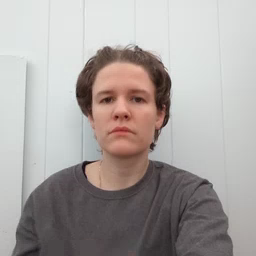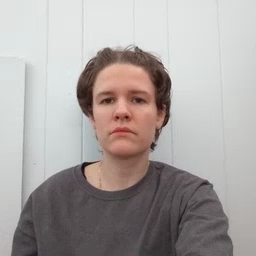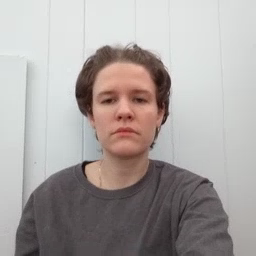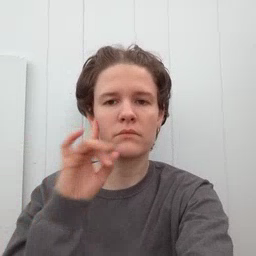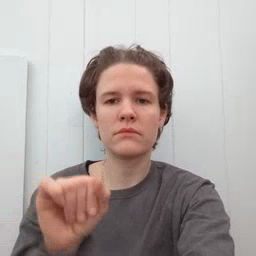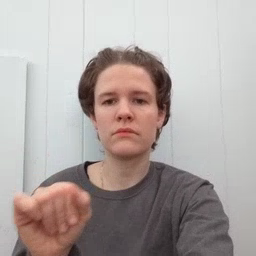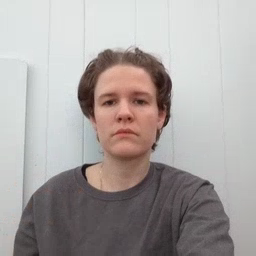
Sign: loud